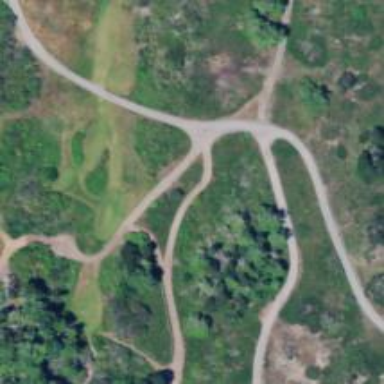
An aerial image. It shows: Path for golf carts.